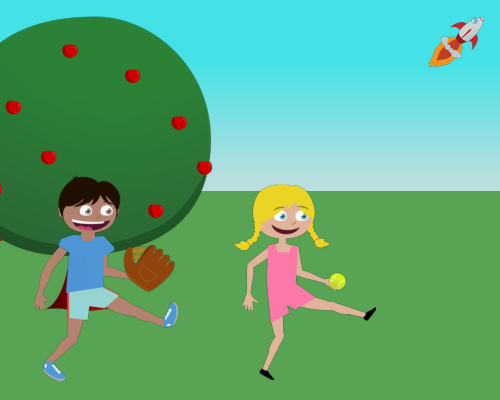
medium size tree on the left boy with leg up holding glove on the left hand facing right in front of the tree girl with leg up in front of the boy holding tennis ball on top corner small issue i will take lo good just the girl face right bye